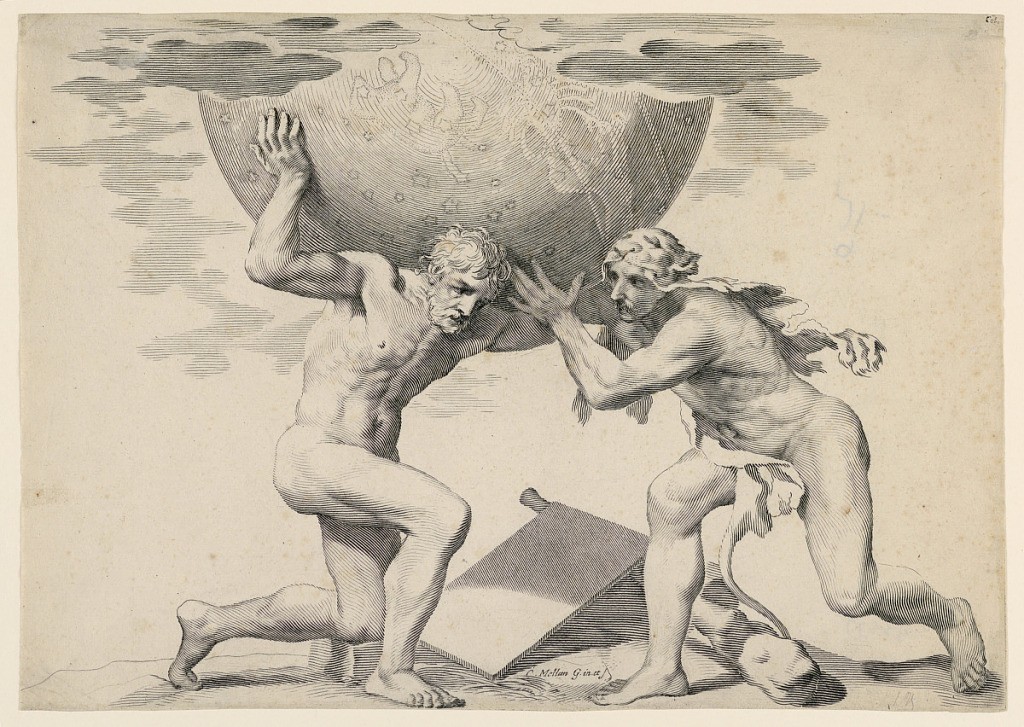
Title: Hercules and Atlas
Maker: Claude Mellan, French, 1598 - 1688
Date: ca. 1630
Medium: Engraving on white mulberry paper
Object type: Print
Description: Kneeling Atlas at left, Hercules at right. Inscribed, center, lower margin: "C. Mellan G. in. et s."